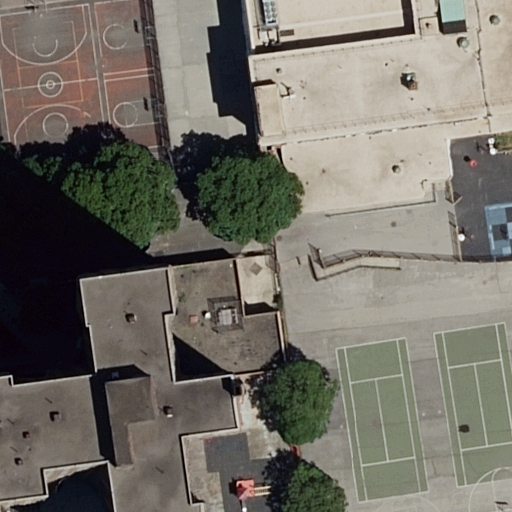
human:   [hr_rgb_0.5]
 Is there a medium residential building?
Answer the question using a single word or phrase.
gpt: no

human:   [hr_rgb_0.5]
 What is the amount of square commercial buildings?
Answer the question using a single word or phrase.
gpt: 0

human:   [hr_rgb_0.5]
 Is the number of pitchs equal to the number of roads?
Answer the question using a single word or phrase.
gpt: no

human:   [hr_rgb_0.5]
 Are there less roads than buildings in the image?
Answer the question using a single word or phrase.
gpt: yes

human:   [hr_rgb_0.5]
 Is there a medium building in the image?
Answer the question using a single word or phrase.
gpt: no

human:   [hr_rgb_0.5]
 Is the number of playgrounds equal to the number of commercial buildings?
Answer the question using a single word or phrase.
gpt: no

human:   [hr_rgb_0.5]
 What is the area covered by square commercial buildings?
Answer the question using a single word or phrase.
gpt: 0m2

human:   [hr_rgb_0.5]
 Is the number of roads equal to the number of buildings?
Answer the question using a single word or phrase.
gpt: no

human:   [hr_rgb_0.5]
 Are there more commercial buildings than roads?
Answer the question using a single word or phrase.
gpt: no

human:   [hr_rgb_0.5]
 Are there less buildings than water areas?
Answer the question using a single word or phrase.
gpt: no

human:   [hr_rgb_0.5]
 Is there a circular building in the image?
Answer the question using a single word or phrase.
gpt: no

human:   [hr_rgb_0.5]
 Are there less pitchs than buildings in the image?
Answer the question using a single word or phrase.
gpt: no

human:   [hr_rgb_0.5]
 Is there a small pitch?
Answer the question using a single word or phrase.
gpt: no

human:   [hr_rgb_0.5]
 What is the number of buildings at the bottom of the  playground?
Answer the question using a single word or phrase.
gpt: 1

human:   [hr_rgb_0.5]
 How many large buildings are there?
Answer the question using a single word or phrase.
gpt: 2

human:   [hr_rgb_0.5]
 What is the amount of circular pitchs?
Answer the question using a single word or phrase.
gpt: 0

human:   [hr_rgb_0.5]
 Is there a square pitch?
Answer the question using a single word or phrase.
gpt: no

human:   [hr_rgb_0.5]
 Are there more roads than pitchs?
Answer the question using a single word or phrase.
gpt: no

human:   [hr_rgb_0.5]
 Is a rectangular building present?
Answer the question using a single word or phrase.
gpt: no

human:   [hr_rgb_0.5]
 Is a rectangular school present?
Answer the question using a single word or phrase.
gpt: yes

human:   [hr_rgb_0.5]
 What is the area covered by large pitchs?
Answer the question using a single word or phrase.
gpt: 0m2

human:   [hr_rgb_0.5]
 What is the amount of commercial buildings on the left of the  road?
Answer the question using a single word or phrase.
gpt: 0

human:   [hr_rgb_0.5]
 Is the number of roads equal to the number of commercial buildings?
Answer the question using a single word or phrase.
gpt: no

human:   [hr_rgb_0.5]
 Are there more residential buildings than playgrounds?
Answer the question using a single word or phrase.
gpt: no

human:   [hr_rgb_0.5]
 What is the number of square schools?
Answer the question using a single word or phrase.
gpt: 0

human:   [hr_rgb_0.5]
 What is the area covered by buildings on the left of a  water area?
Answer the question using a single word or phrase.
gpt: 0m2

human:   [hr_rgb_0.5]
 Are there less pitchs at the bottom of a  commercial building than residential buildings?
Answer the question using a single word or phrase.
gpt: yes

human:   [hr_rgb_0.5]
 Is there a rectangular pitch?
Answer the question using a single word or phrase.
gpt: yes

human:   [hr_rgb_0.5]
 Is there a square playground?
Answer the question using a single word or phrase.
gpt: no

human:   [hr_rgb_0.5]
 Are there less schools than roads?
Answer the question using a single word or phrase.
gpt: no

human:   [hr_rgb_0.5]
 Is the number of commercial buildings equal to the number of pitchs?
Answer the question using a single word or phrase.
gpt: no

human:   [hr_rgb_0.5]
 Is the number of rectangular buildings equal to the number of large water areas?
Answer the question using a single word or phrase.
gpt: yes

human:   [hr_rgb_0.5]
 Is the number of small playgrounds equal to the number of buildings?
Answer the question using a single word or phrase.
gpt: no

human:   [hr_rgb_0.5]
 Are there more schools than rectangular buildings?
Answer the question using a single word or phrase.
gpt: yes

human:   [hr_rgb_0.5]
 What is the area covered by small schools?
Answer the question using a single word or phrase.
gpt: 6m2

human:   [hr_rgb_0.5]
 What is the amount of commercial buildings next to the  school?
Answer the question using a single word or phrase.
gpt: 0